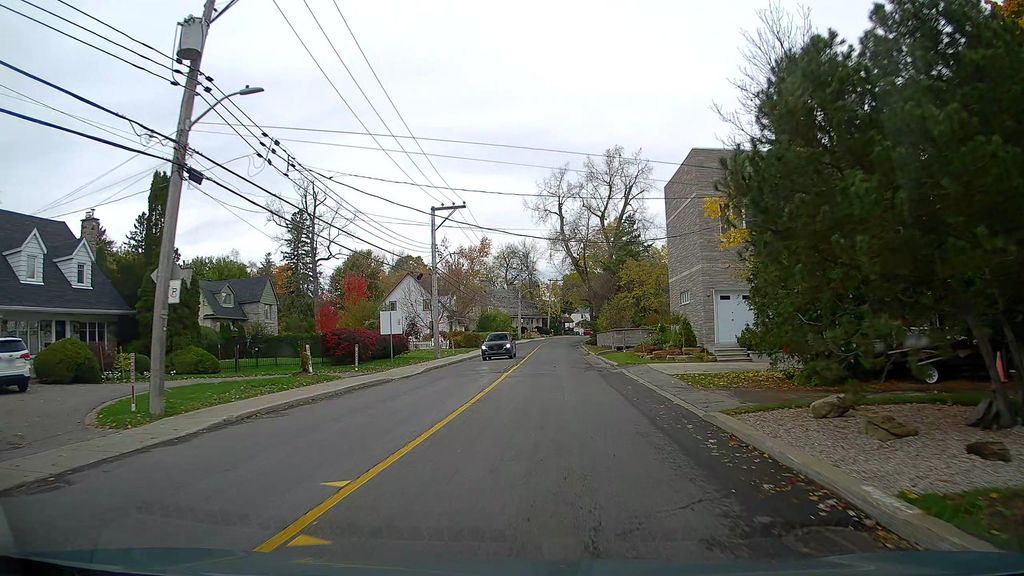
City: montreal